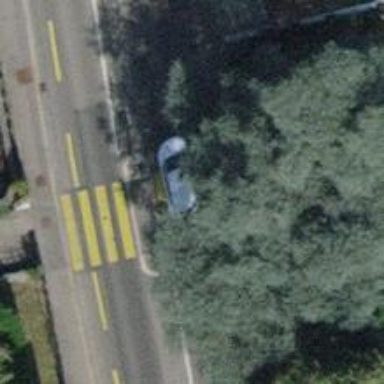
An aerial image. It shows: Marked zebra crossing with pedestrian island.